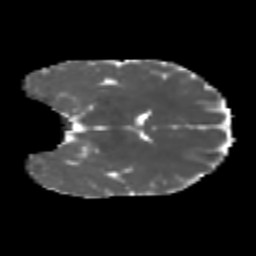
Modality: MD
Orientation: coronal
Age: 20
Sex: female
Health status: healthy